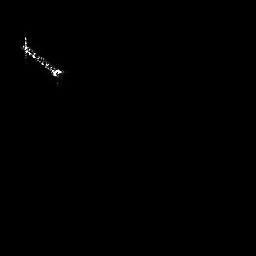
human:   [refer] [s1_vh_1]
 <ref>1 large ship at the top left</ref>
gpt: <box>[[7, 12, 24, 30, 0]]</box>